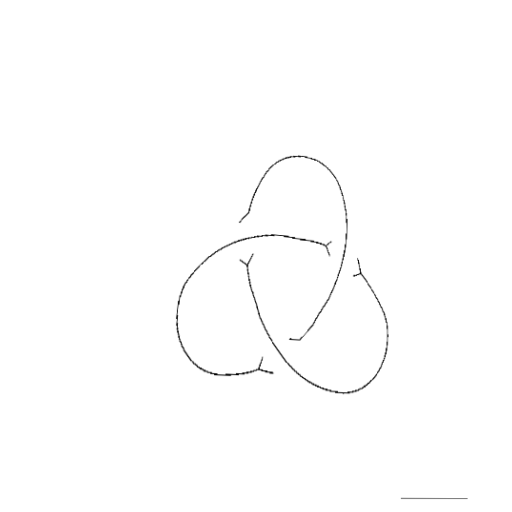
Crossing number: 3